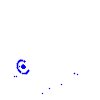
Particle: proton